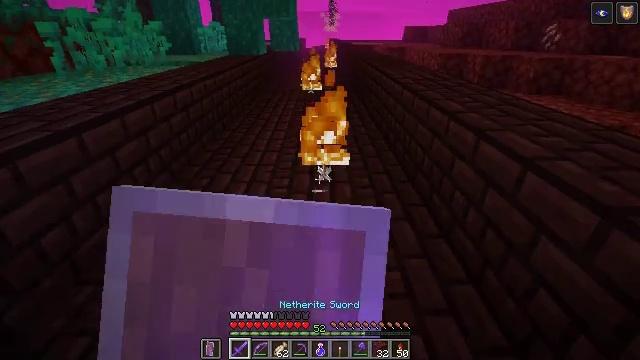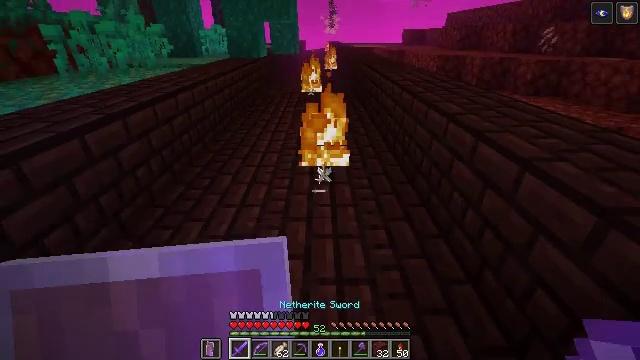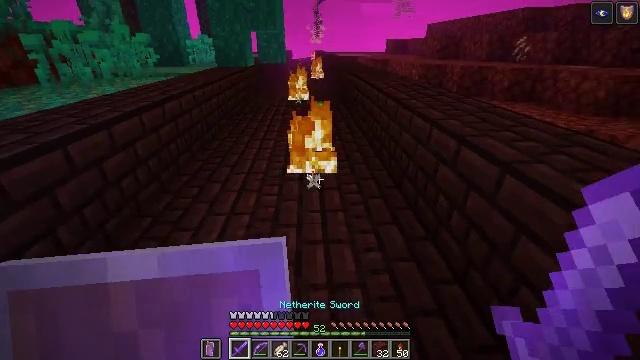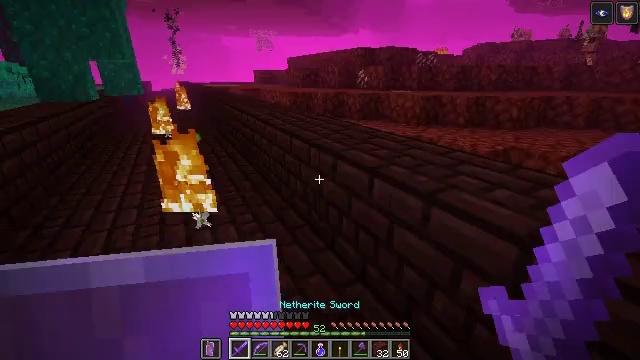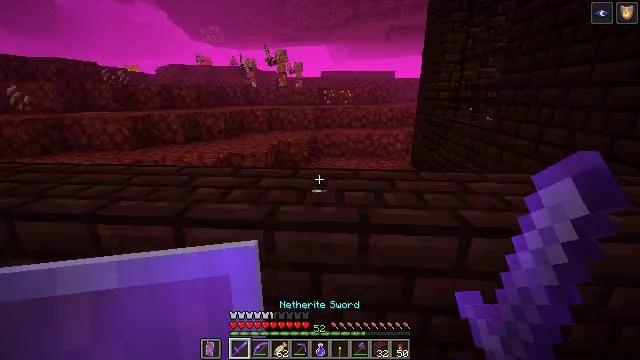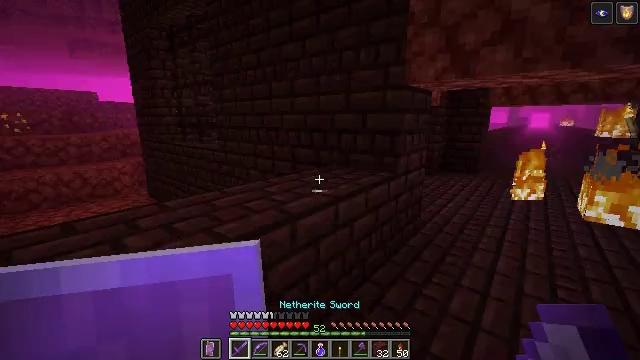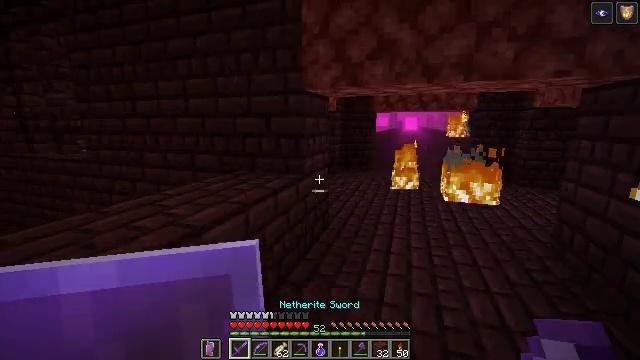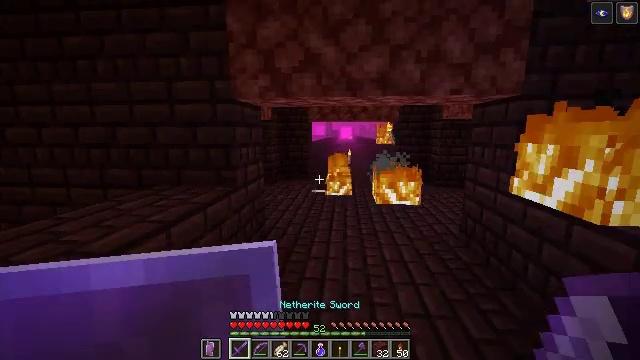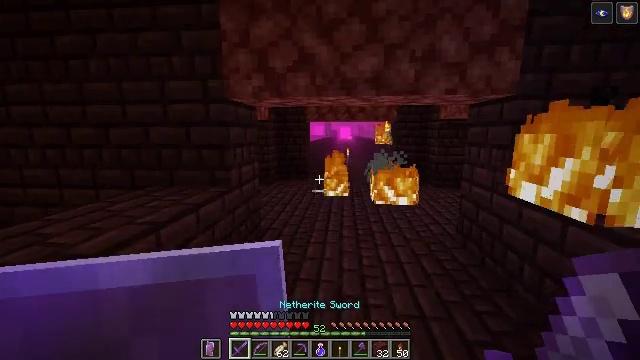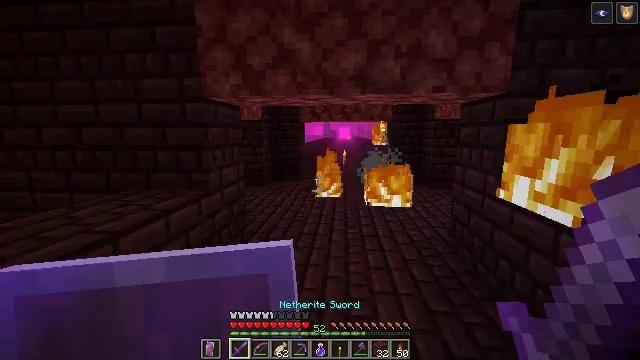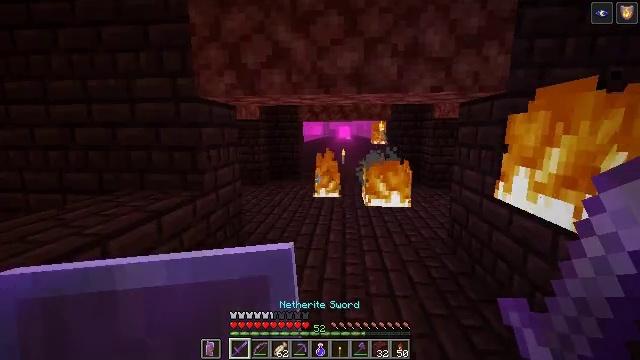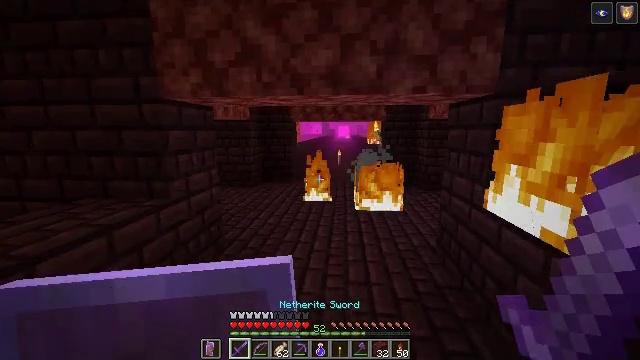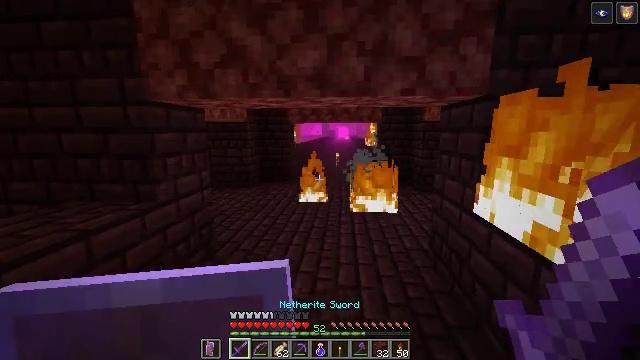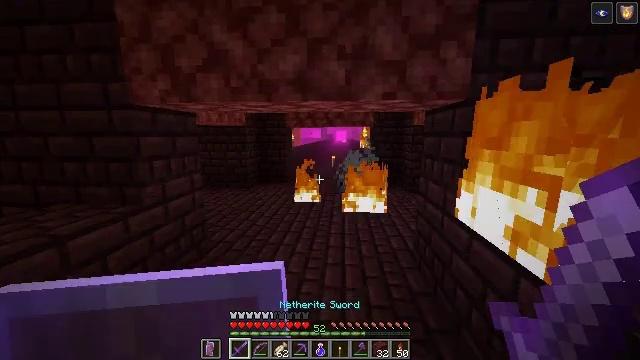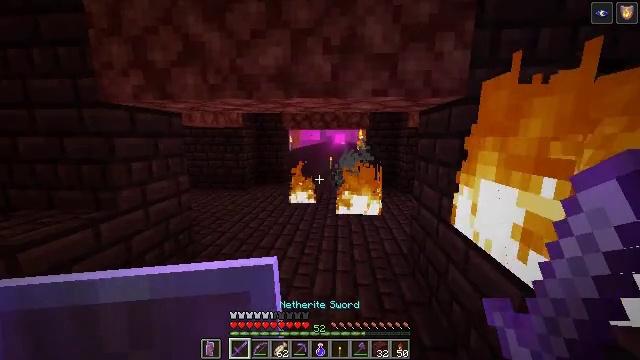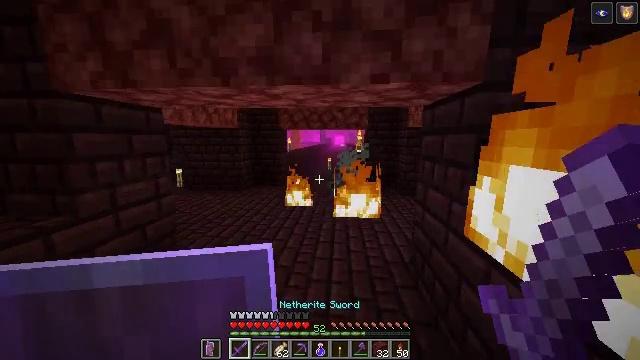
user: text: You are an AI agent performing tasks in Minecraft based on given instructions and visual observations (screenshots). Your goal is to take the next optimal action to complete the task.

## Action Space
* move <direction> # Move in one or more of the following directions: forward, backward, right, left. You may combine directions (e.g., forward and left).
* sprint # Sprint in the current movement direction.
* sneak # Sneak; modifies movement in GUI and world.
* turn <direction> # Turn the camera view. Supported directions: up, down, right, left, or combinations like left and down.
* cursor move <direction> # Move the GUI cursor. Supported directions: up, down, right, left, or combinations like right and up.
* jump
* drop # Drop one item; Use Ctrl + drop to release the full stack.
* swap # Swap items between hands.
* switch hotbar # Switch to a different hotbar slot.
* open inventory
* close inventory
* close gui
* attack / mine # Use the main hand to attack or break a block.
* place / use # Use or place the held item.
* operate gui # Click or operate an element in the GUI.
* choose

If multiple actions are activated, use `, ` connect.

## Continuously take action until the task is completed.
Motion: motion action
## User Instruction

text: Extinguish the fire.
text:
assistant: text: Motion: no_op
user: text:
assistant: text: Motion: turn right and up
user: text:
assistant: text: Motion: turn right and up
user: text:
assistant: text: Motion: turn right and up
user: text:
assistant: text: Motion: turn right and up
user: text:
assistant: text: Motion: turn right
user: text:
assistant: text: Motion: move right, turn right and up
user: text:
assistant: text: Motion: move forward and move right
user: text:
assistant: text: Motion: move forward and move right
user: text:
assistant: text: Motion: move forward and move right
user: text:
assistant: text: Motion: move forward and move right, sprint
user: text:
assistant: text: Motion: move forward and move right, sprint
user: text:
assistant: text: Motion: move forward, sprint
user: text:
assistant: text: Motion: move forward, sprint
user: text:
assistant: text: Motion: move forward, sprint
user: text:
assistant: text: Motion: move forward, sprint
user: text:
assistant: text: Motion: move forward, sprint
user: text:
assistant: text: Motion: move forward, sprint
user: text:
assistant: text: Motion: move forward, sprint
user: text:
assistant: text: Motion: move forward, sprint
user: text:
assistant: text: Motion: move forward, sprint
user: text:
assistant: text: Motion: move forward, sprint, turn right and down
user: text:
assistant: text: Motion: move forward, sprint, turn right and down
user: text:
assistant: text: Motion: move forward, sprint, turn right and down
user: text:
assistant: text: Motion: turn right and down
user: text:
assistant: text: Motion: turn right and down
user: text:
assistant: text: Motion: no_op
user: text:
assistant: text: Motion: no_op
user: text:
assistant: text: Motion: attack / mine
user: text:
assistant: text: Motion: move forward, attack / mine